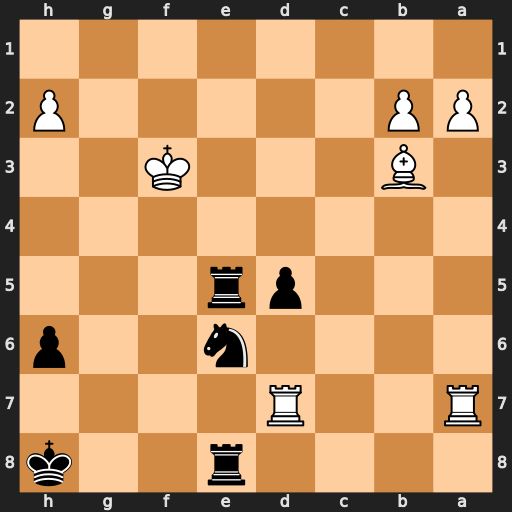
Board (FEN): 4r2k/R2R4/4n2p/3pr3/8/1B3K2/PP5P/8
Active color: b
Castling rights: -
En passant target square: -
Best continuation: Nd4+ Kg2 Rg5+ Kf2 Rf5+